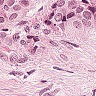
Metastatic tissue present: yes